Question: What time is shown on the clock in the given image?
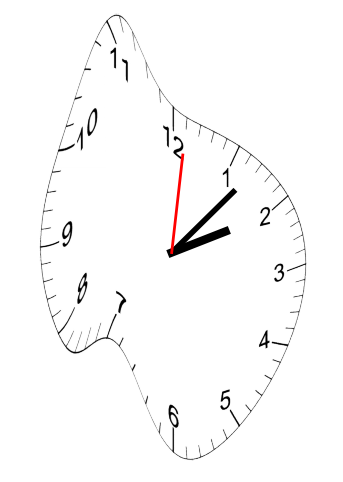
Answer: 02:07:01